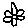
Label: flower